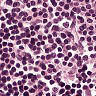
Metastatic tissue present: no